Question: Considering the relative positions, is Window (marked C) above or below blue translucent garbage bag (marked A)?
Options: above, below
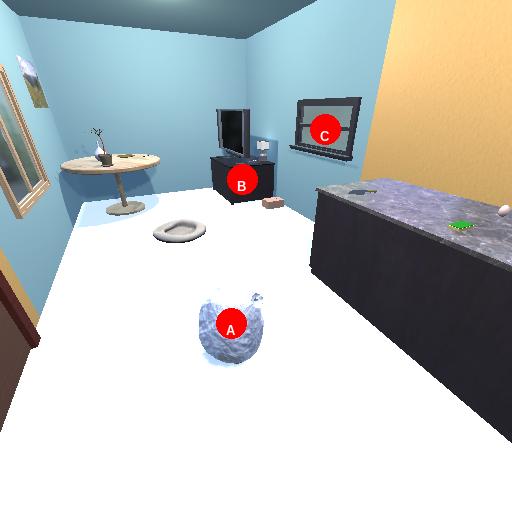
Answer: above